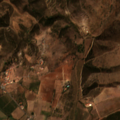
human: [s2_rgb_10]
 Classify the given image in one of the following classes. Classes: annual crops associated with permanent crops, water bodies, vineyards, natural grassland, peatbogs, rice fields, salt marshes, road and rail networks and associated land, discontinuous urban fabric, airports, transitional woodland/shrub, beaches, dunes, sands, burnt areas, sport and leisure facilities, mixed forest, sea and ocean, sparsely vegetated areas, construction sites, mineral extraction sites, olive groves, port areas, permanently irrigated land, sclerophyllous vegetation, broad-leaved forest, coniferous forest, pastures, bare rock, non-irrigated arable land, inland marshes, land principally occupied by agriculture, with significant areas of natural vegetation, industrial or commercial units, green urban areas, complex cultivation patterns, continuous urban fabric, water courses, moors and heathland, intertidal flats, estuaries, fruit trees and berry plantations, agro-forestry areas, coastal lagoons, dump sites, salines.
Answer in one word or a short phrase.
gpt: fruit trees and berry plantations, complex cultivation patterns, sclerophyllous vegetation, transitional woodland/shrub